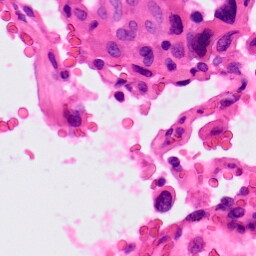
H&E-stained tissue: Lung